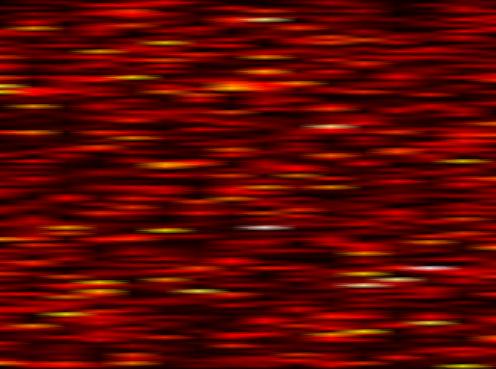
Label: UFMC